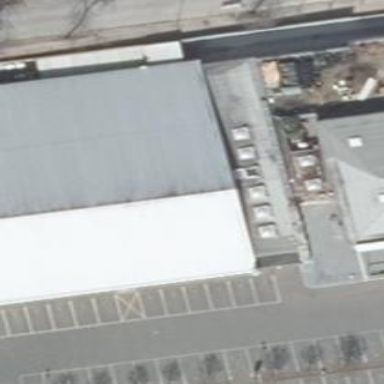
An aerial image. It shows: Retail building.